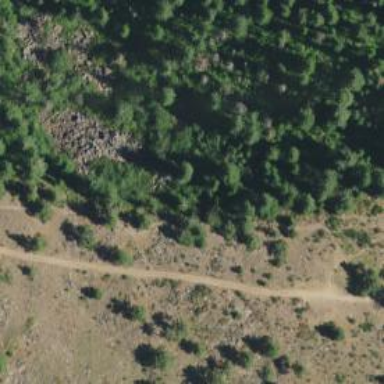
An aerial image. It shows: Path.